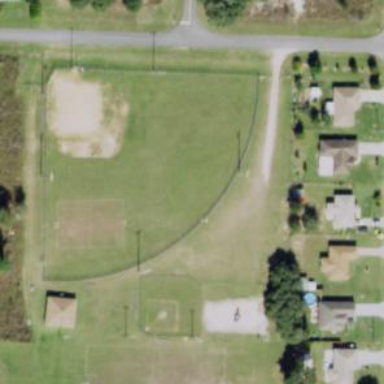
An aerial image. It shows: Baseball pitch for leisure and sports activities.